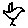
Label: bird